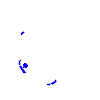
Particle: proton